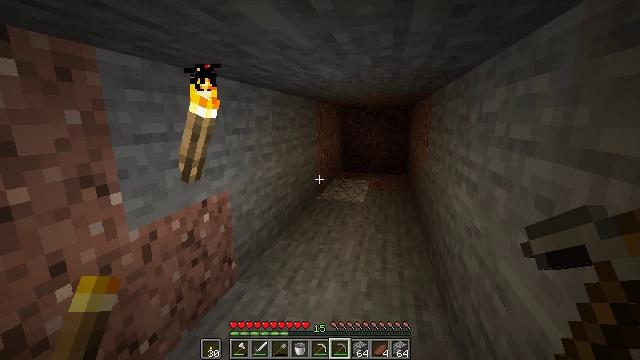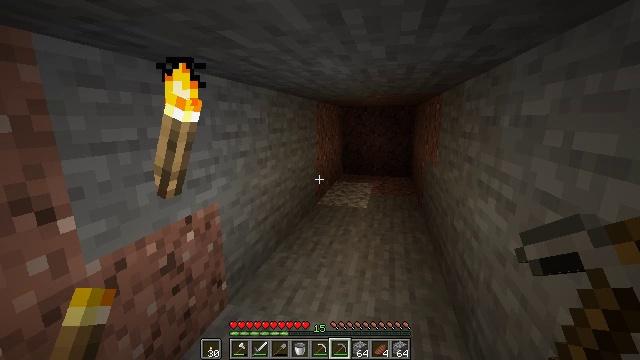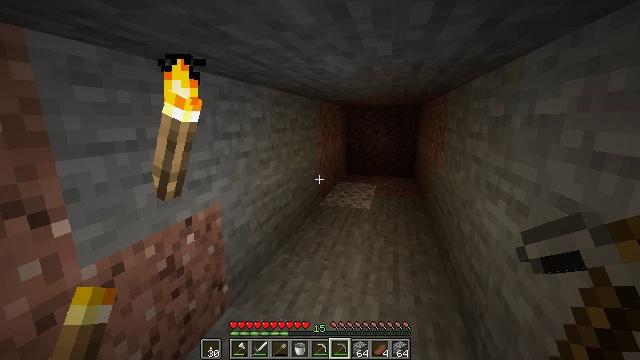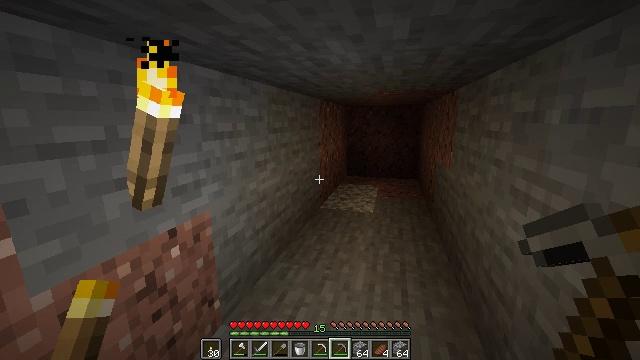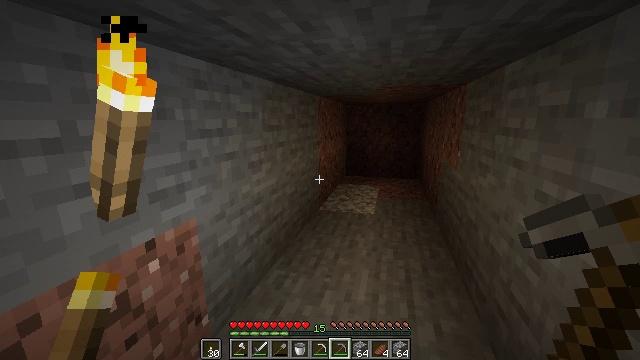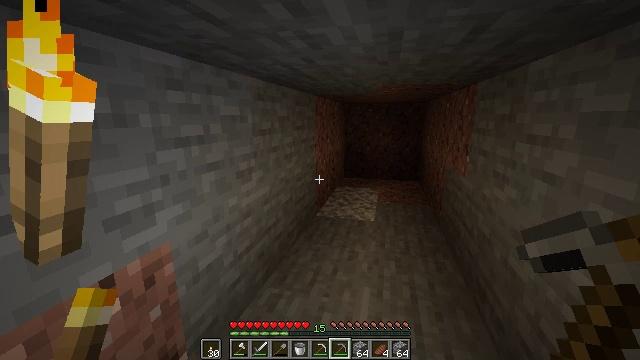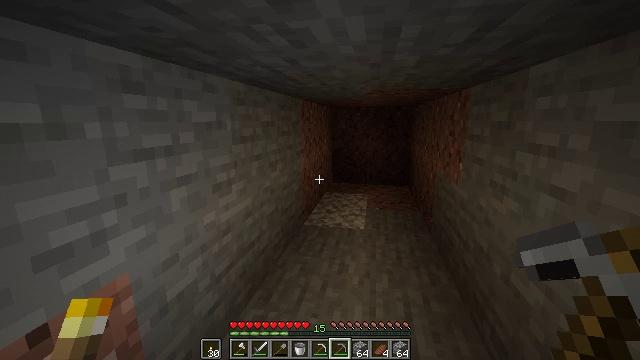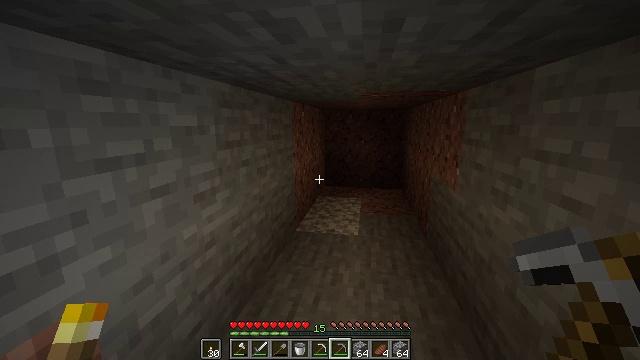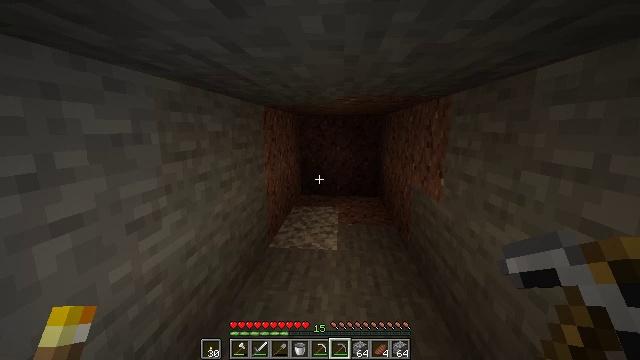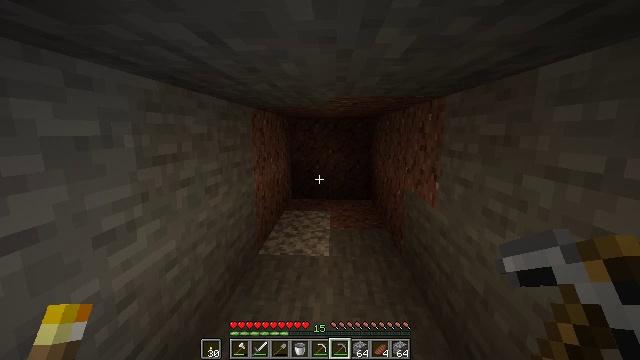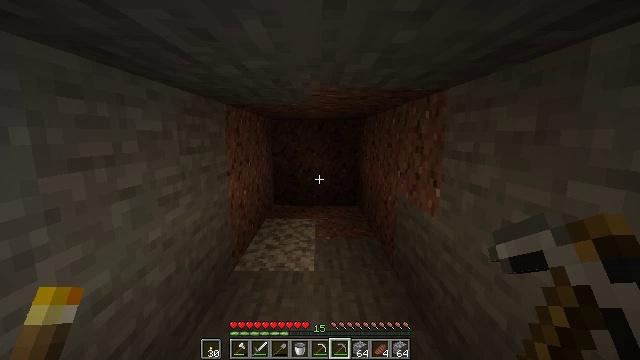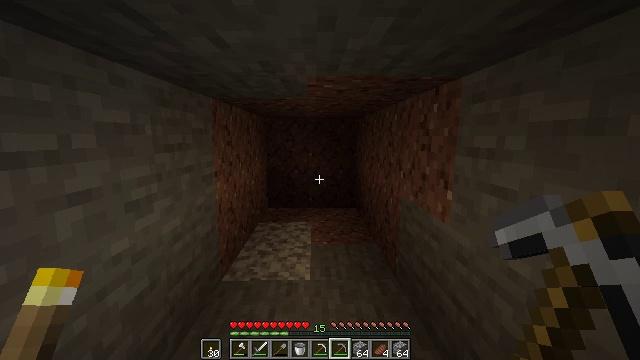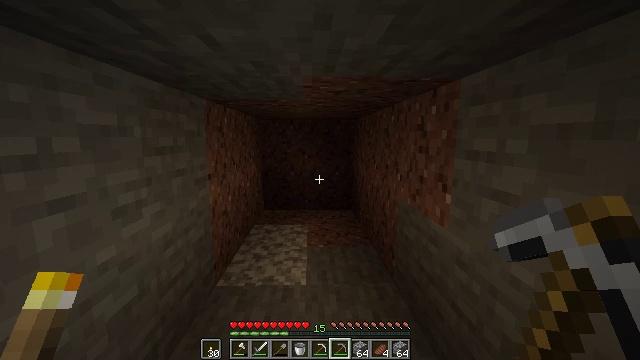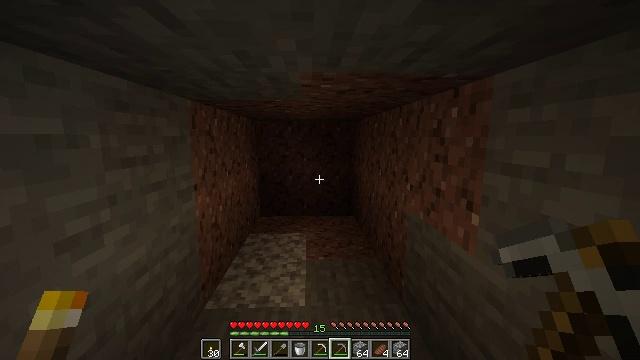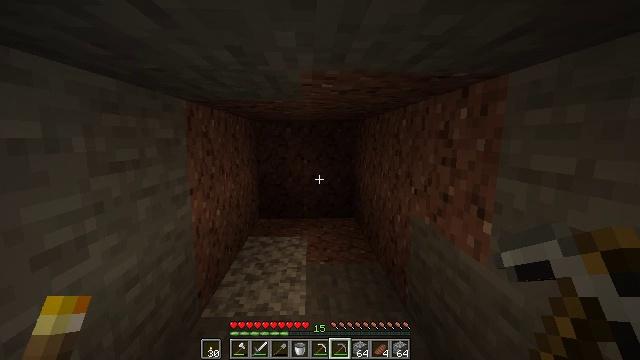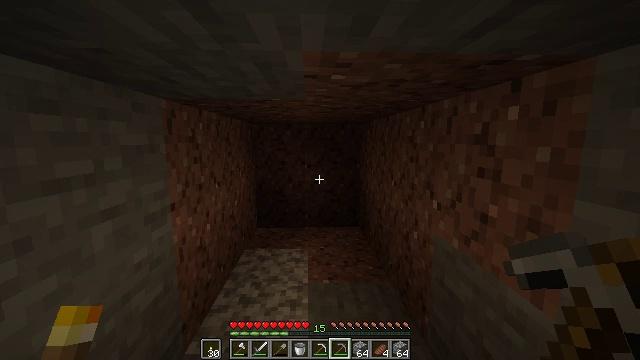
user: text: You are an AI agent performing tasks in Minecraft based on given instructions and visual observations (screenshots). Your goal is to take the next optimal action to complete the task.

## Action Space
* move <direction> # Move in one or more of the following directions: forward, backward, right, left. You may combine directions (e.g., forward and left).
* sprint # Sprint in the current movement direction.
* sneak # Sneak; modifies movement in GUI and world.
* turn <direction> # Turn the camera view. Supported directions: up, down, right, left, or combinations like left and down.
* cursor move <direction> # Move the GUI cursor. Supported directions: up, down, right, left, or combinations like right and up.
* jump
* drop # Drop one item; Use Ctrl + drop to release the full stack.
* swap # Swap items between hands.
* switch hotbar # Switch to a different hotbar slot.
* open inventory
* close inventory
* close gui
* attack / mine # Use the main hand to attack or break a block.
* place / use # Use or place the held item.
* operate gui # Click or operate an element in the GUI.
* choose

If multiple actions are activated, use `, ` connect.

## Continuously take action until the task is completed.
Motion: motion action
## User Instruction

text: Collect granite for building materials.
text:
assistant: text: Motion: move forward
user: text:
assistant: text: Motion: move forward
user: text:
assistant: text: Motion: move forward
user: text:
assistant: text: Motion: move forward
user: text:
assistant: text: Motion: move forward
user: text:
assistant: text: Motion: move forward, turn right
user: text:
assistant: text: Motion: move forward, turn right
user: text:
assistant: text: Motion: move forward, turn right and up
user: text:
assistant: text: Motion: move forward, turn right
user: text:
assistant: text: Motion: move forward, turn right
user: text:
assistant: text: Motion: move forward
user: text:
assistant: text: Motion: move forward
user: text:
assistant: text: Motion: move forward
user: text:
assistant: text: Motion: move forward
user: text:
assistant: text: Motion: move forward
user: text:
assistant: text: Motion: move forward
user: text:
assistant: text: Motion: move forward, turn left
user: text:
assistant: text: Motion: move forward
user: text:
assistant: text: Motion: move forward
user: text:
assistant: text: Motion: move forward
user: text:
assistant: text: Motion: move forward
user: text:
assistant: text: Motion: move forward
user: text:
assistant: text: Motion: move forward
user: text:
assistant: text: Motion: move forward
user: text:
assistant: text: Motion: move forward
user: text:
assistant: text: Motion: move forward
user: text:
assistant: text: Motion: move forward
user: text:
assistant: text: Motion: move forward
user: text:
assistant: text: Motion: no_op
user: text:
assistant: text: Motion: no_op